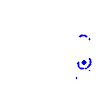
Particle: pion